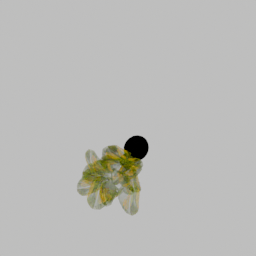
Label: decoration